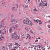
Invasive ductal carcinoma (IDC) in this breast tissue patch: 1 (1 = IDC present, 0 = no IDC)